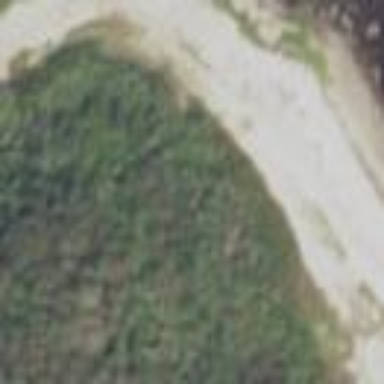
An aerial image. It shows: Dune with sandy surface.